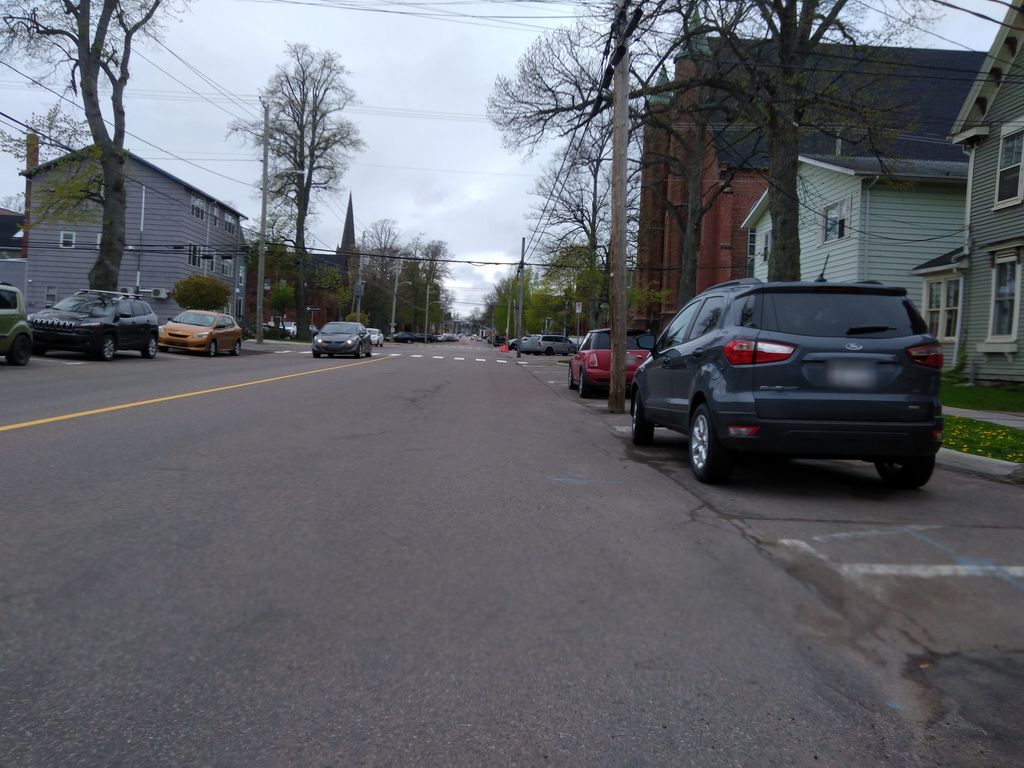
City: charlottetown